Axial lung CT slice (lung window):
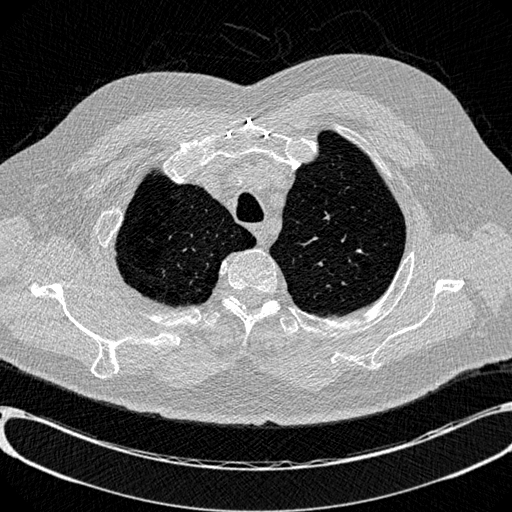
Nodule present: no